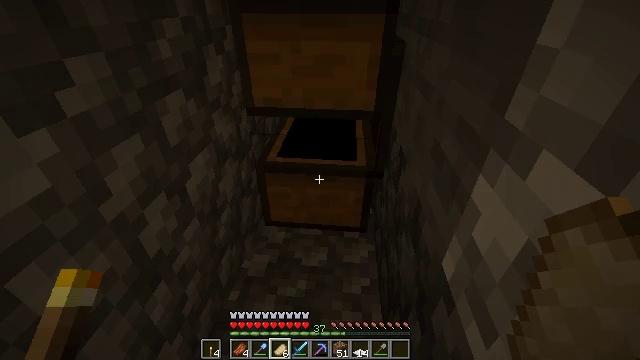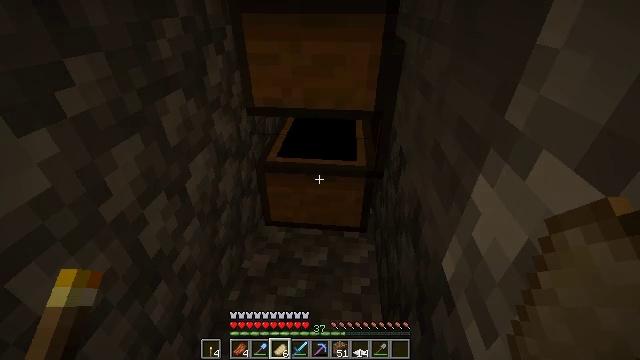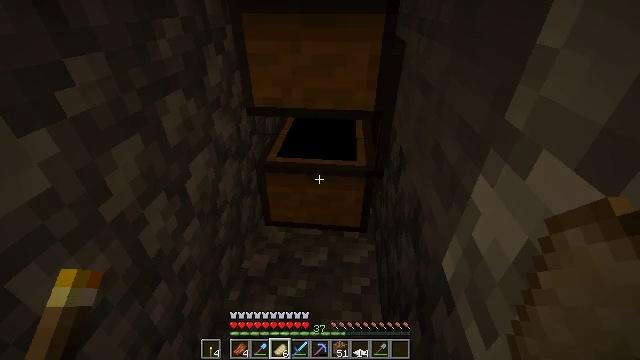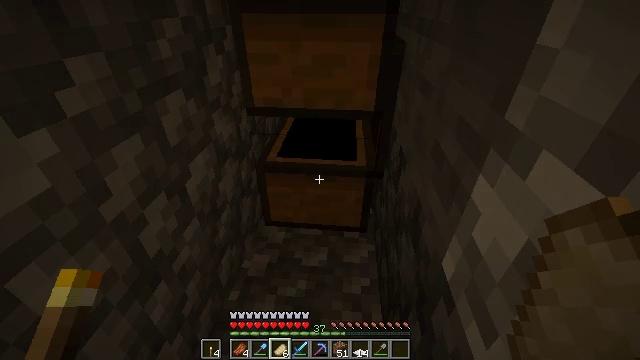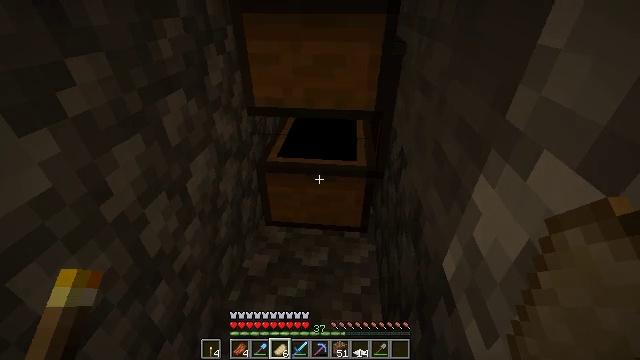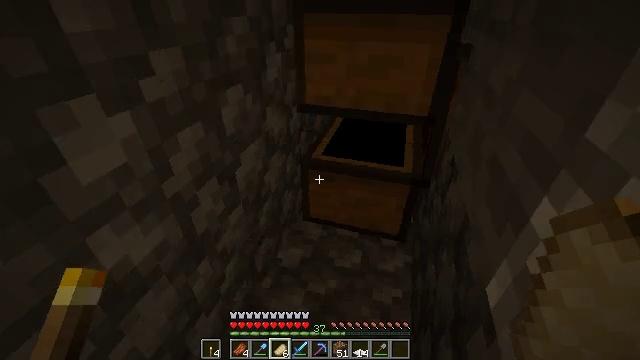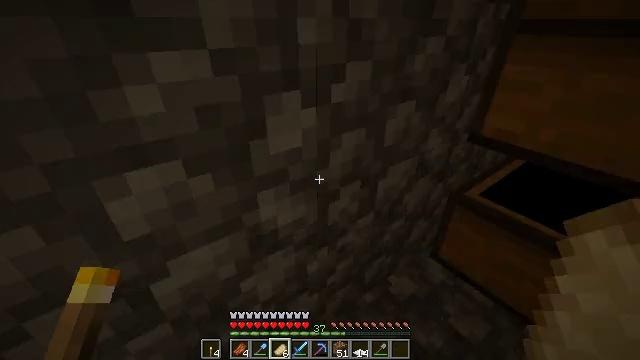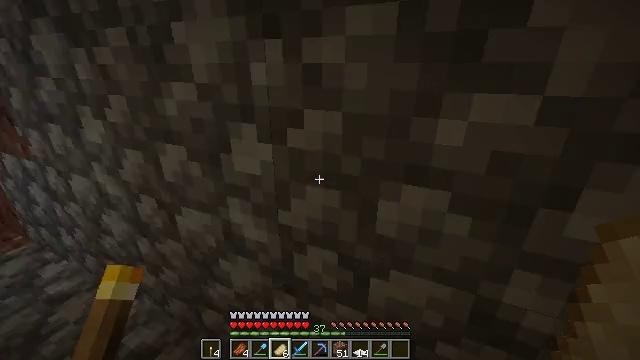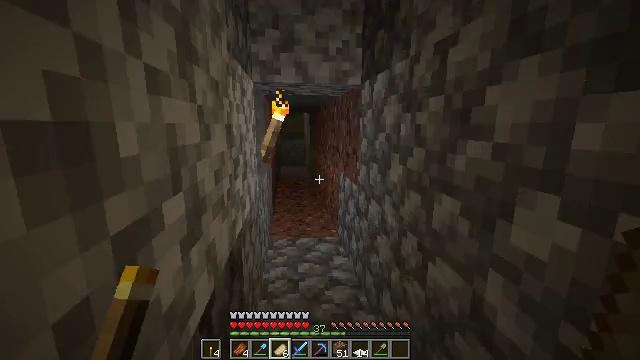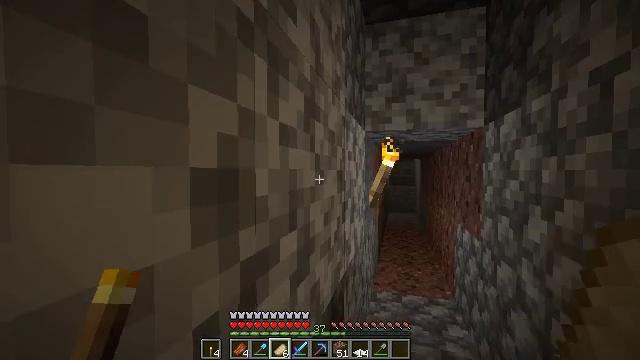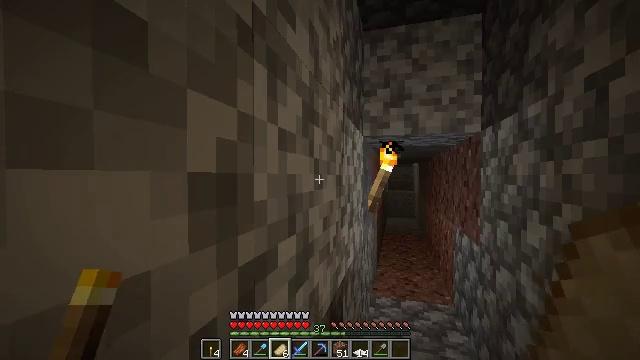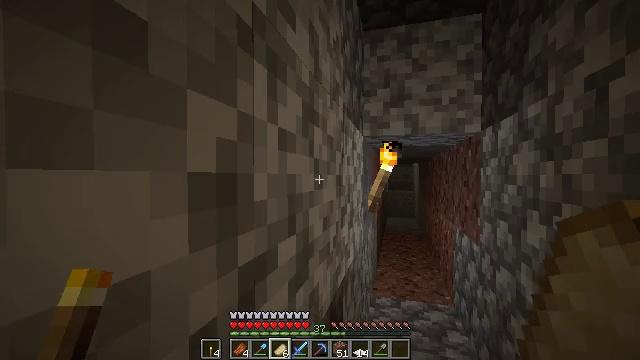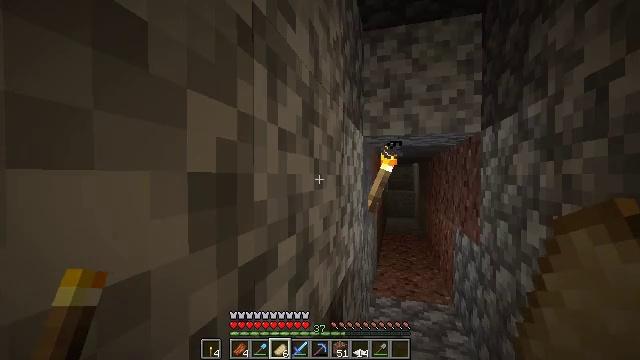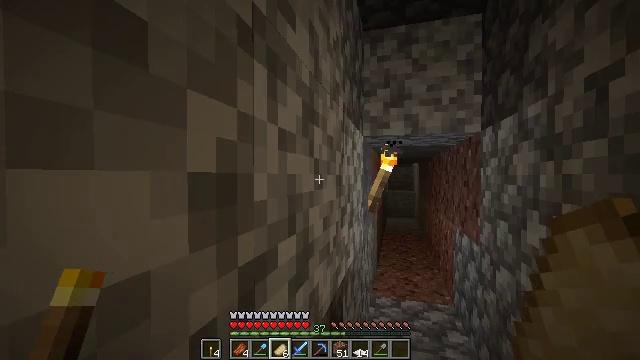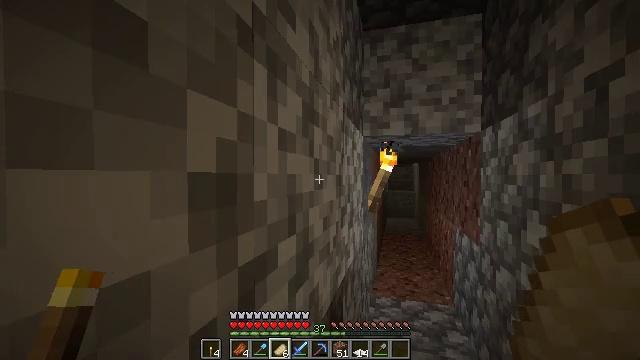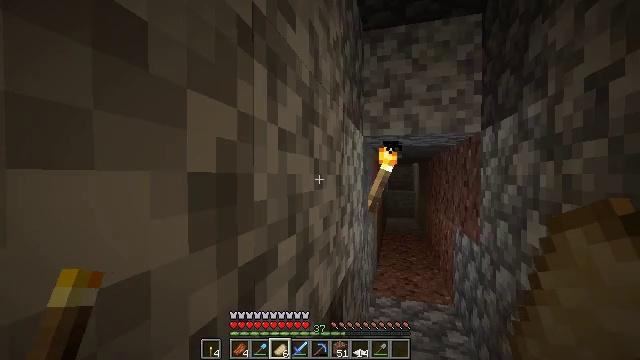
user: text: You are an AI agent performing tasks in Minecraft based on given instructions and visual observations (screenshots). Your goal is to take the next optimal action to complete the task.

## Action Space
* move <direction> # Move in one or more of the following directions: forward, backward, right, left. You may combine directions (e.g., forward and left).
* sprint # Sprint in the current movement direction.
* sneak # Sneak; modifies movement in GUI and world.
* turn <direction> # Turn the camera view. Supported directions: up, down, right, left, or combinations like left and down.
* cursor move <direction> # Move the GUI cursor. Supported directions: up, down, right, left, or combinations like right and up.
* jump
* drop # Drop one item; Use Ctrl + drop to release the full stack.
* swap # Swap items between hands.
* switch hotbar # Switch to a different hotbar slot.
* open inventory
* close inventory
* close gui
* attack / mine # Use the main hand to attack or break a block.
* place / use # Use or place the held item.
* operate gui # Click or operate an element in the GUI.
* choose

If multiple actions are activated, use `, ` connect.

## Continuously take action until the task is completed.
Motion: motion action
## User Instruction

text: Retrieve the smithing table you placed.
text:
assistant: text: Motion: no_op
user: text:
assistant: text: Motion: no_op
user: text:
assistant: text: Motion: no_op
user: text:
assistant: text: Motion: no_op
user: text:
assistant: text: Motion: turn left
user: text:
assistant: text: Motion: turn left and up
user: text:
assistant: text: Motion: turn left and up
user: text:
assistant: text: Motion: turn left and up
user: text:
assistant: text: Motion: turn left and up
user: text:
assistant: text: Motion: turn up
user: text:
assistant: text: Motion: no_op
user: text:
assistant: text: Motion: no_op
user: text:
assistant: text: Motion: no_op
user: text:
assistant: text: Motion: no_op
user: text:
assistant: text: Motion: no_op
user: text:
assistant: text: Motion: no_op
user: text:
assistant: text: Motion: turn right
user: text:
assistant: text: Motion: turn right
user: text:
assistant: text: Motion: no_op
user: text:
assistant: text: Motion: no_op
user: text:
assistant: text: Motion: no_op
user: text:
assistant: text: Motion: no_op
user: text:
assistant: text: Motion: no_op
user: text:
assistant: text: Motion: no_op
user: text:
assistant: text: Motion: no_op
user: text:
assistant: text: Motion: no_op
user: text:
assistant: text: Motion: no_op
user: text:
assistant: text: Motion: no_op
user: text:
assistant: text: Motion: no_op
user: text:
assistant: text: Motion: no_op